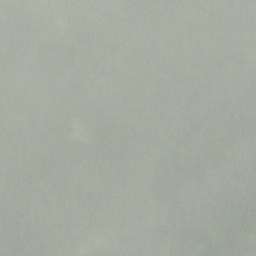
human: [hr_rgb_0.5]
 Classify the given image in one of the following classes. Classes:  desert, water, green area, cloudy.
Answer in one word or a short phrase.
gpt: cloudy